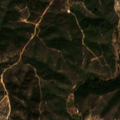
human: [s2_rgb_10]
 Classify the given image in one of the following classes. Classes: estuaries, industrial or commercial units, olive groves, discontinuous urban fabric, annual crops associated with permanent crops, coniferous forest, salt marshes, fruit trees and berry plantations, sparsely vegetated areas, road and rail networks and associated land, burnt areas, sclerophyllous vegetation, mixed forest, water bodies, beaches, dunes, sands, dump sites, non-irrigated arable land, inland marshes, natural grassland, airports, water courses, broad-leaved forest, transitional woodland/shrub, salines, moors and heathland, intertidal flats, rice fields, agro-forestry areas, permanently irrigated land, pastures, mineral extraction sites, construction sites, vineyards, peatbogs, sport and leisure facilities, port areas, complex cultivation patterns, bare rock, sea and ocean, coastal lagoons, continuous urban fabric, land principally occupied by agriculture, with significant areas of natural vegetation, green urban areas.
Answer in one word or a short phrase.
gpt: permanently irrigated land, pastures, broad-leaved forest, sclerophyllous vegetation, transitional woodland/shrub